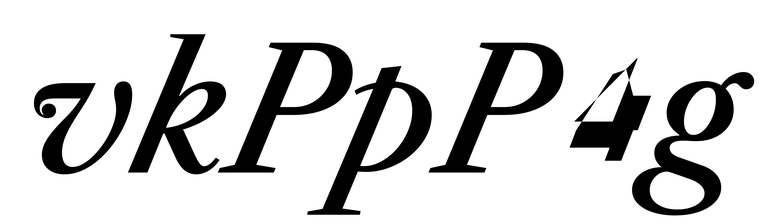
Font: LibreCaslonText-Italic_Medium_Italic